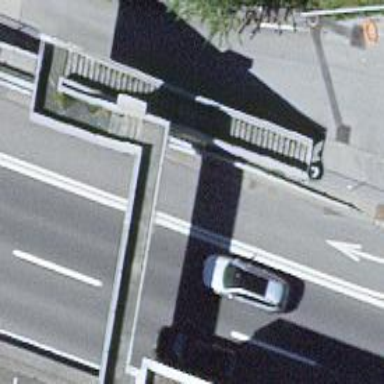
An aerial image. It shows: Bridge with steps for pedestrians.